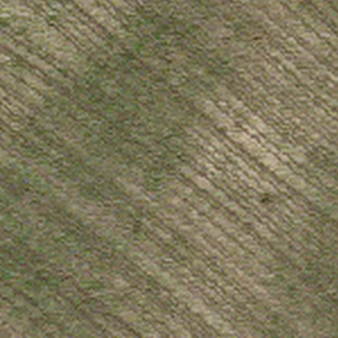
Label: other